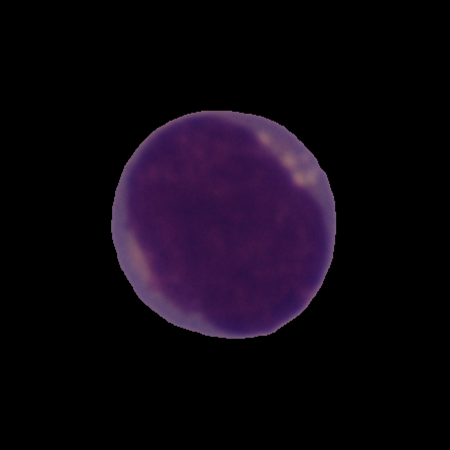
Label: cancer